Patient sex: M
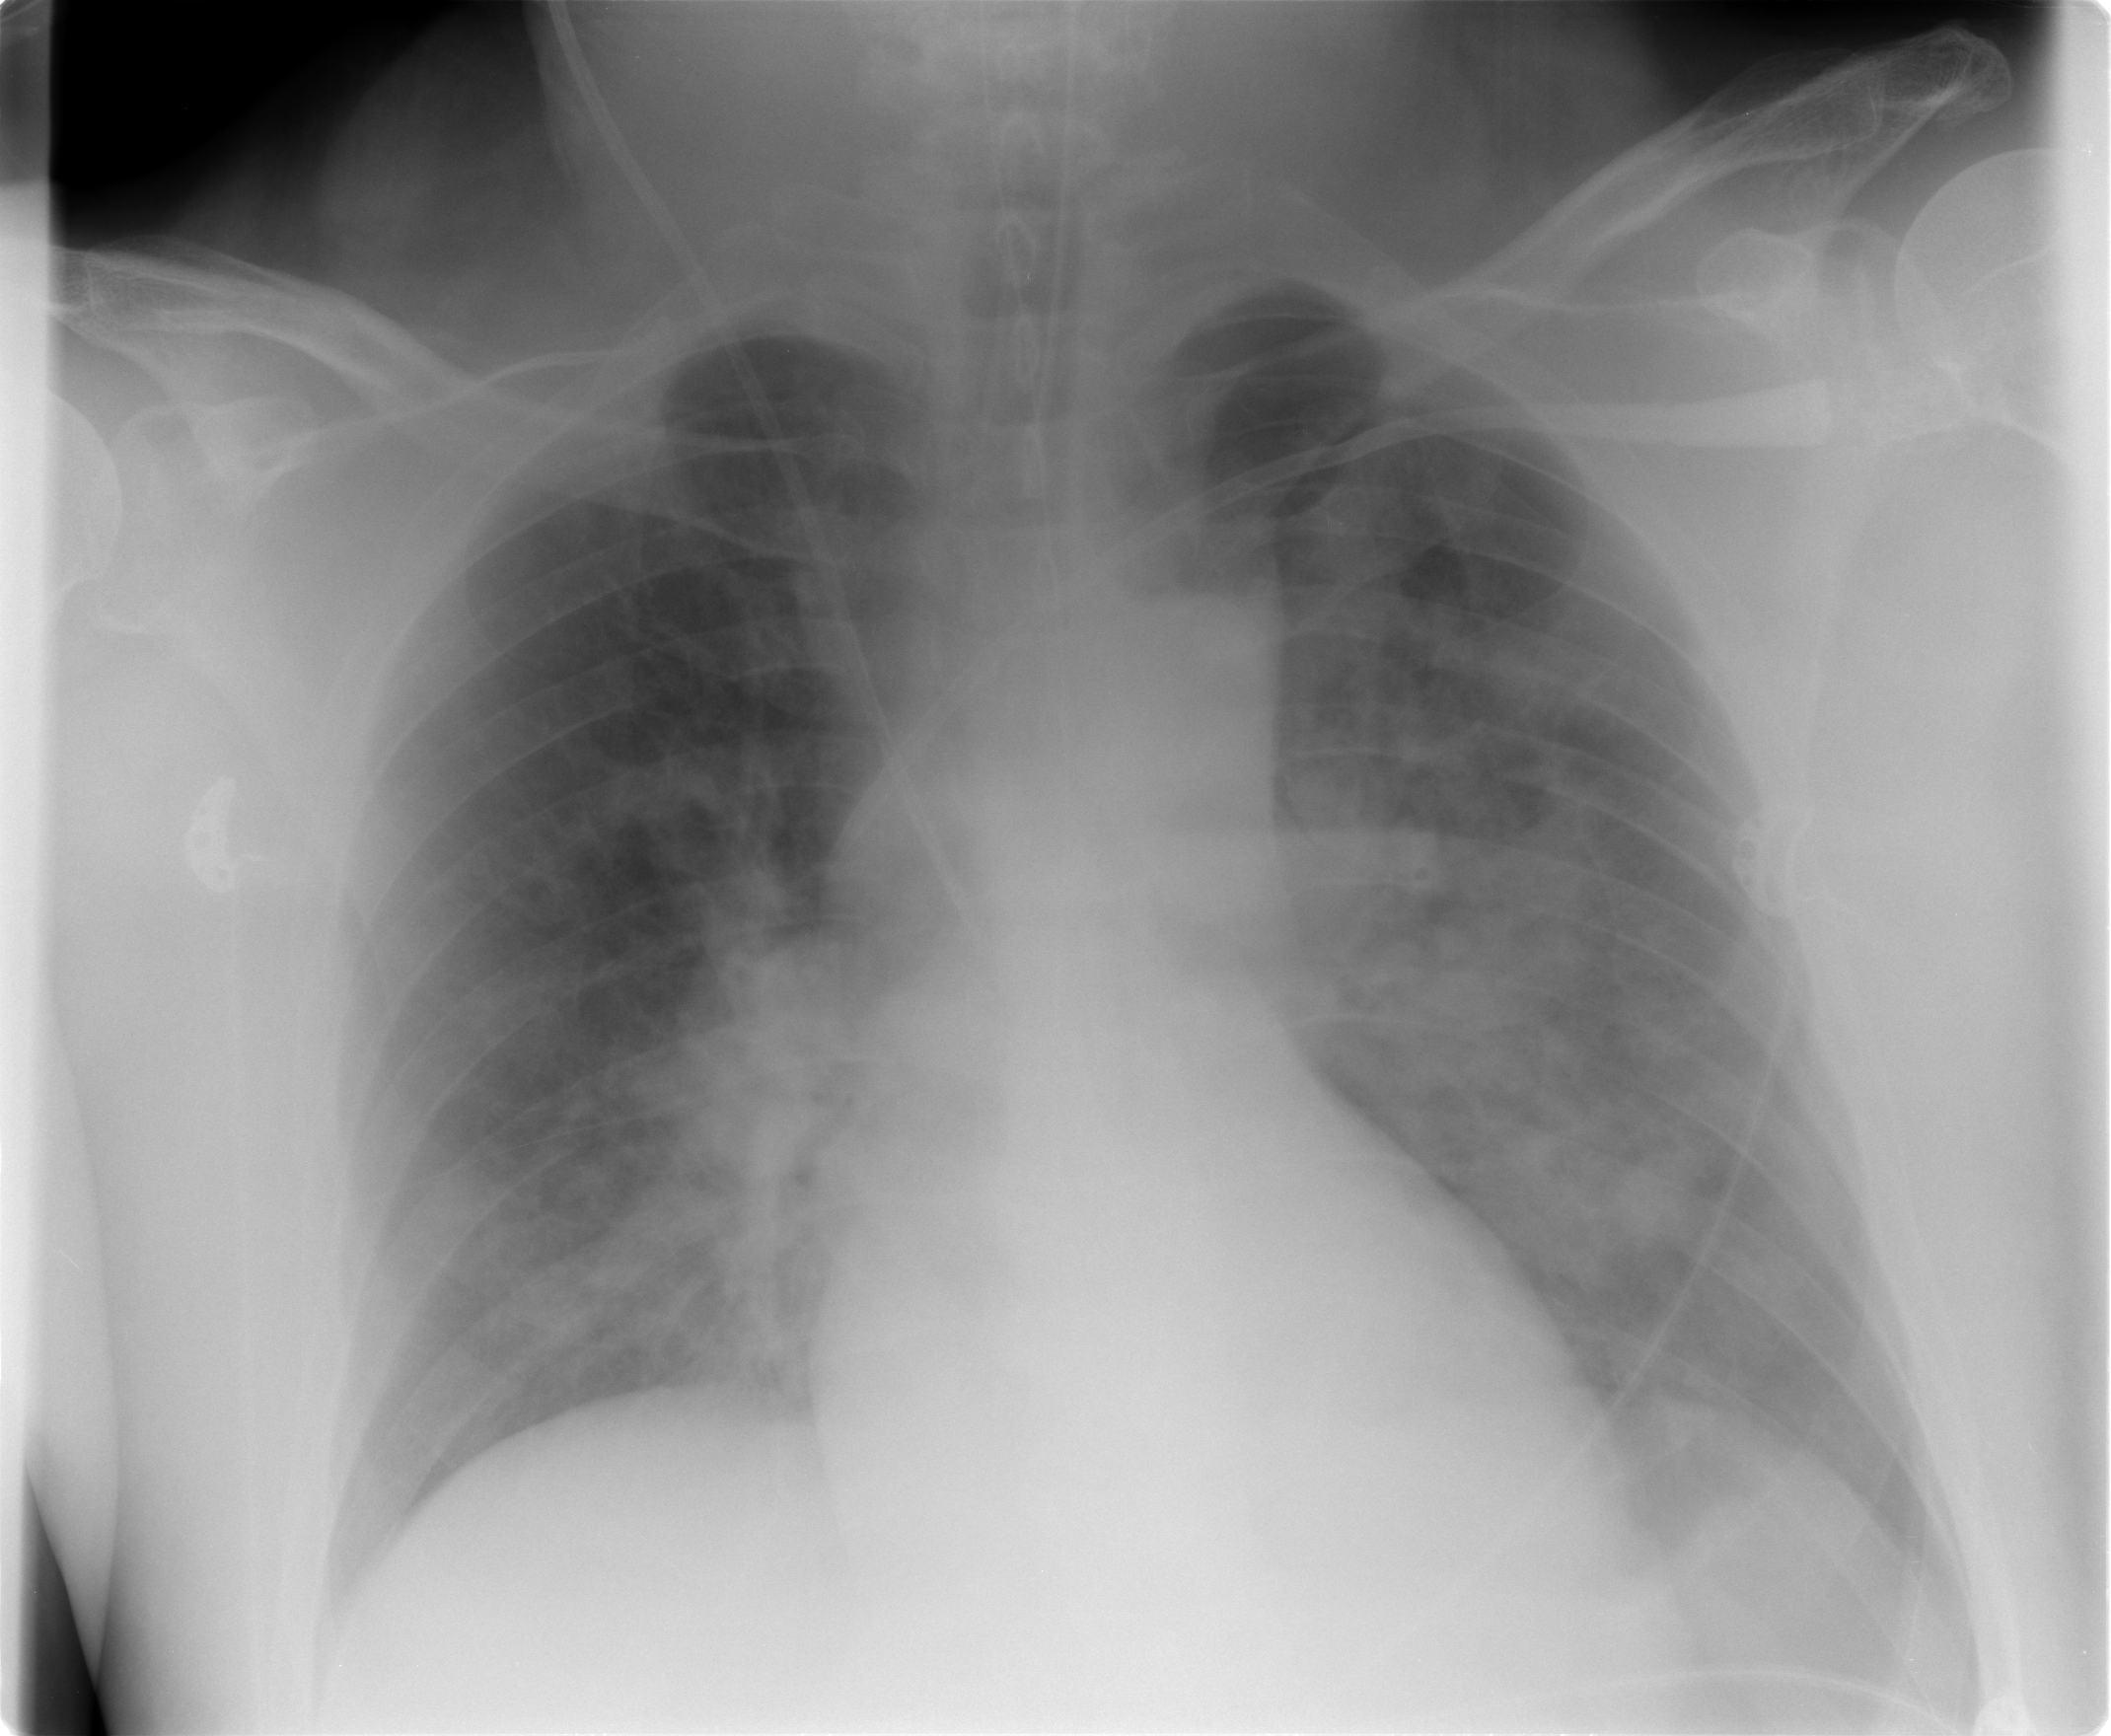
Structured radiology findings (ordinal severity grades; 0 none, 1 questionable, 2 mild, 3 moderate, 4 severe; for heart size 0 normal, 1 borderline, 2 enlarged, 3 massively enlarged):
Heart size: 0
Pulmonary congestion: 0
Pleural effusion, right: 0
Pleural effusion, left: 1
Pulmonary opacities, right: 2
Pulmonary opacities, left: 3
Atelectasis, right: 2
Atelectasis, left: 1